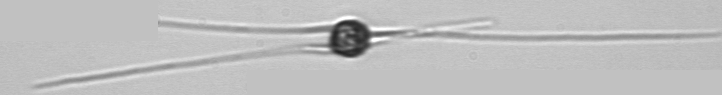
Label: Chaetoceros_danicus